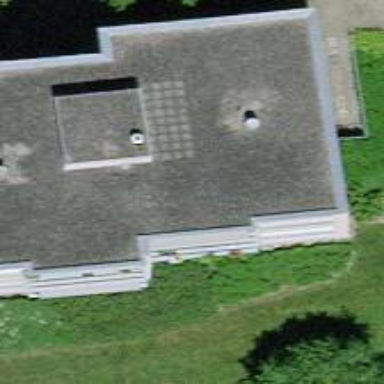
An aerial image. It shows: Residential building.